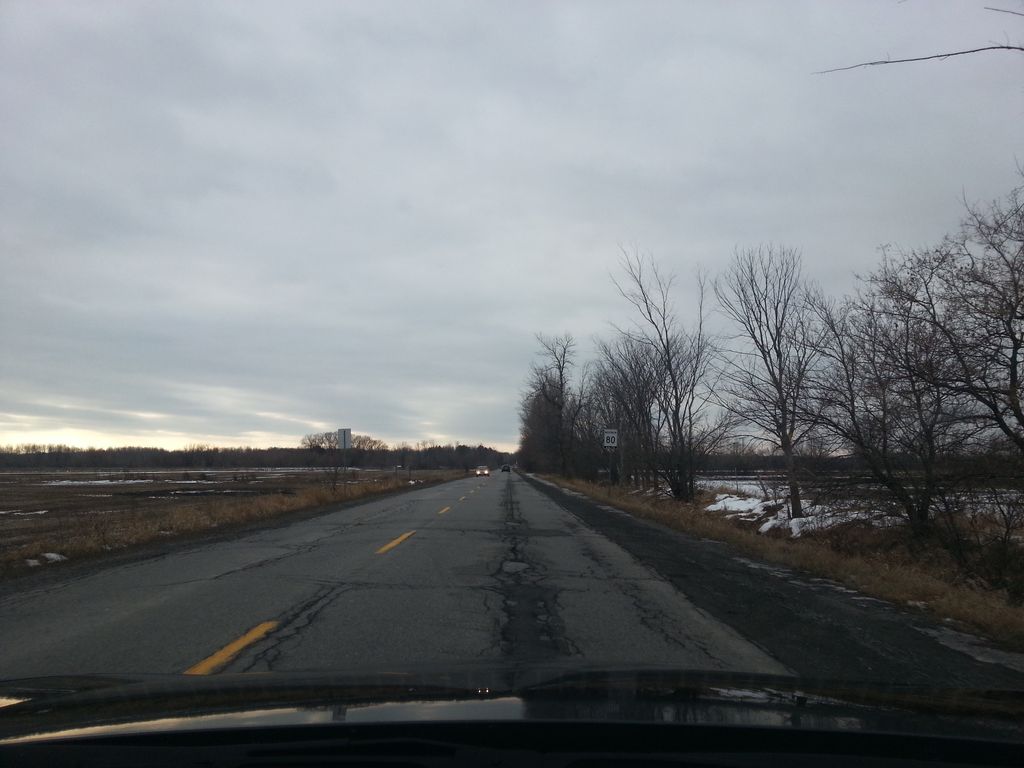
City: ottawa-gatineau